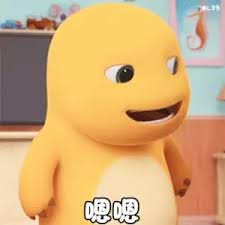
Label: nailong